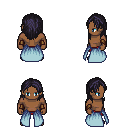
a pixel art fantasy rpg character, male body template, human, dark skin, overskirt, red pants, raven long hairstyle, leather bracers, four views (front, back, left, right), 2x2 character sprite sheet, small pixel art, hard edges, no anti-aliasing